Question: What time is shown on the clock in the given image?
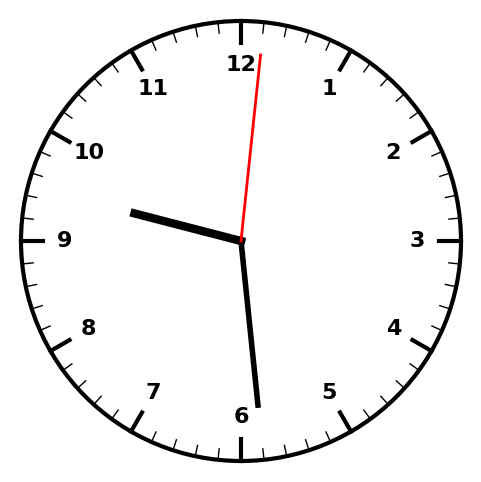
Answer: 09:29:01